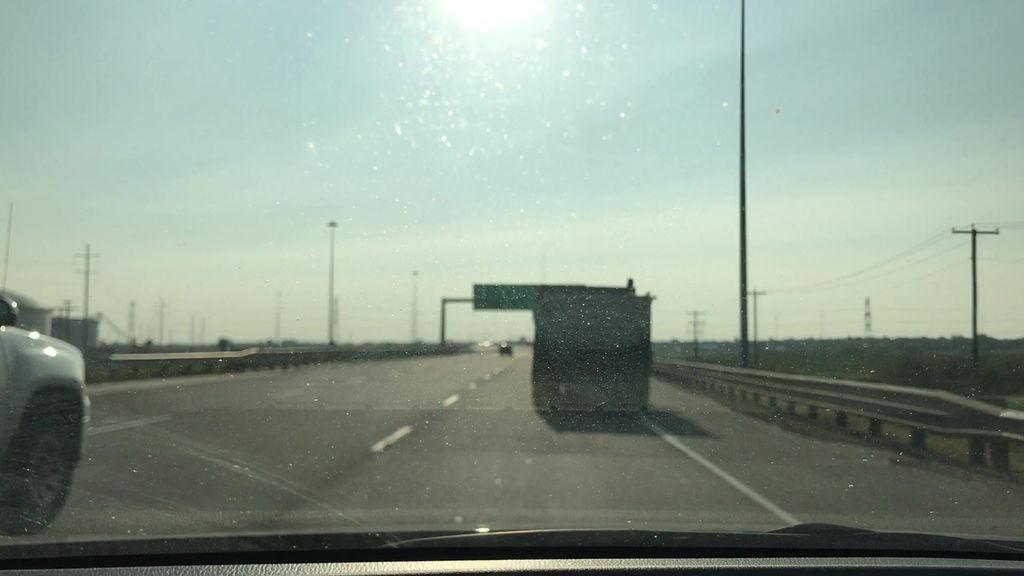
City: edmonton